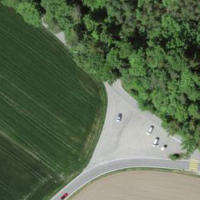
EUNIS habitat code: 52
Species observed at this site:
Vicia cracca